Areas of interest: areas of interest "Theater"
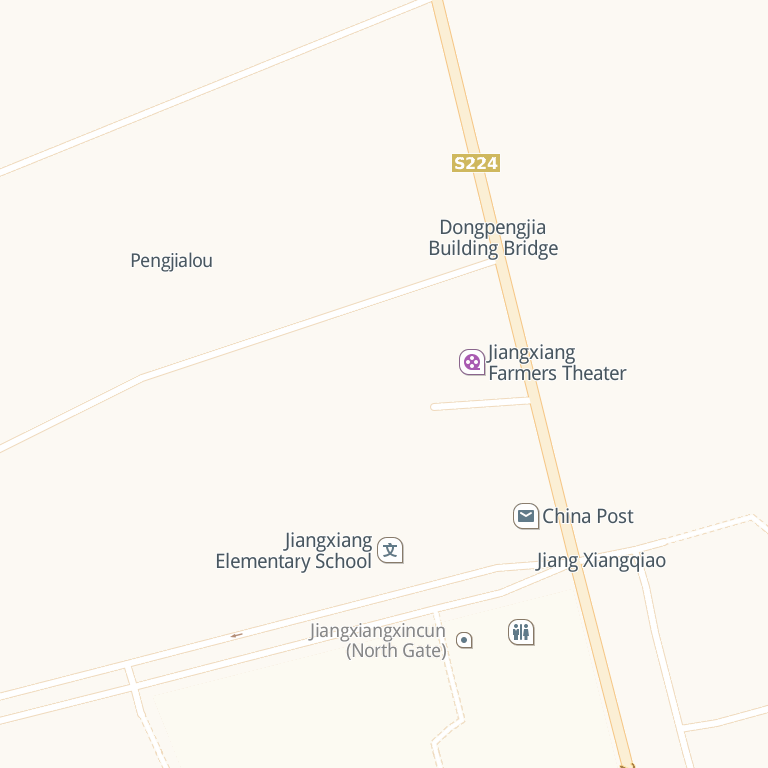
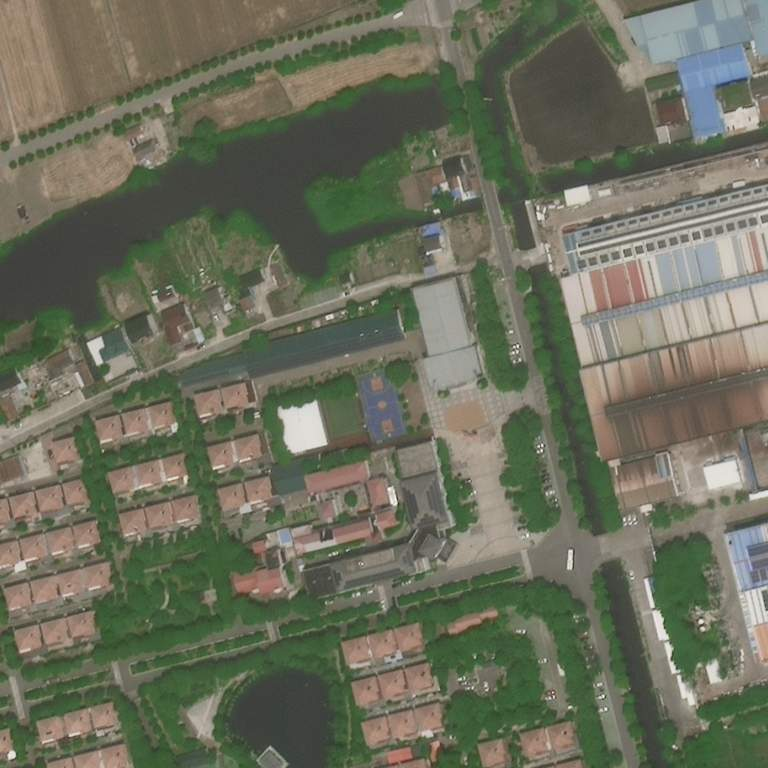